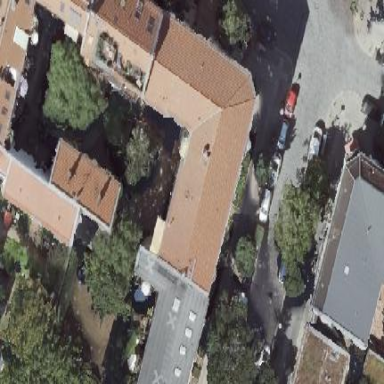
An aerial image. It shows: Gabled roof on building that houses apartments.